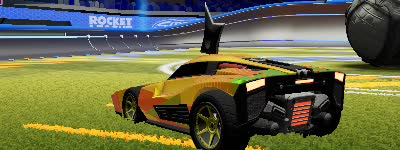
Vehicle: breakout